Interaction volume radius: 10 \u00c5
Interaction volume height: 20 \u00c5
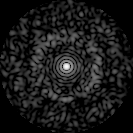
Disorder parameter: 0.8308